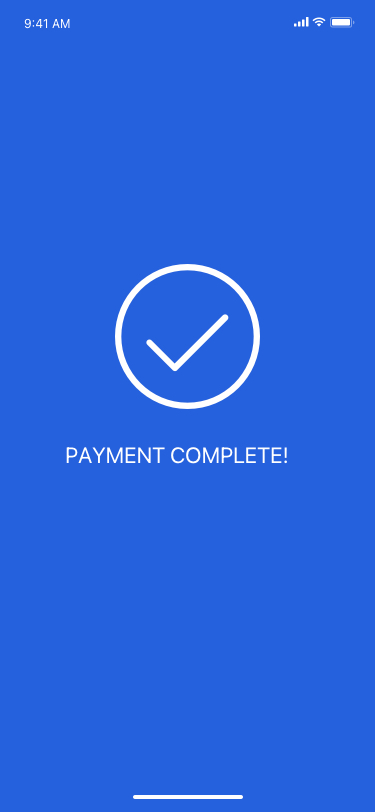
Text in this UI design:
Payment Complete!